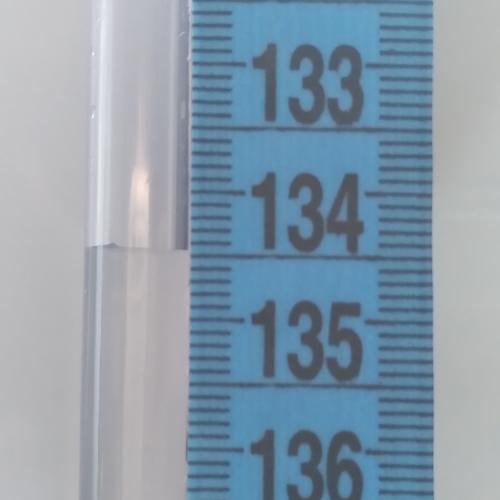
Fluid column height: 134.5 cm